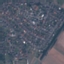
Land use / land cover: Residential